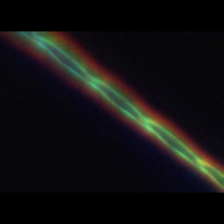
Taxon: Psuedo-nitzschia
Group: Diatoms